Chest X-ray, AP view. Patient: 16 years old, sex M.
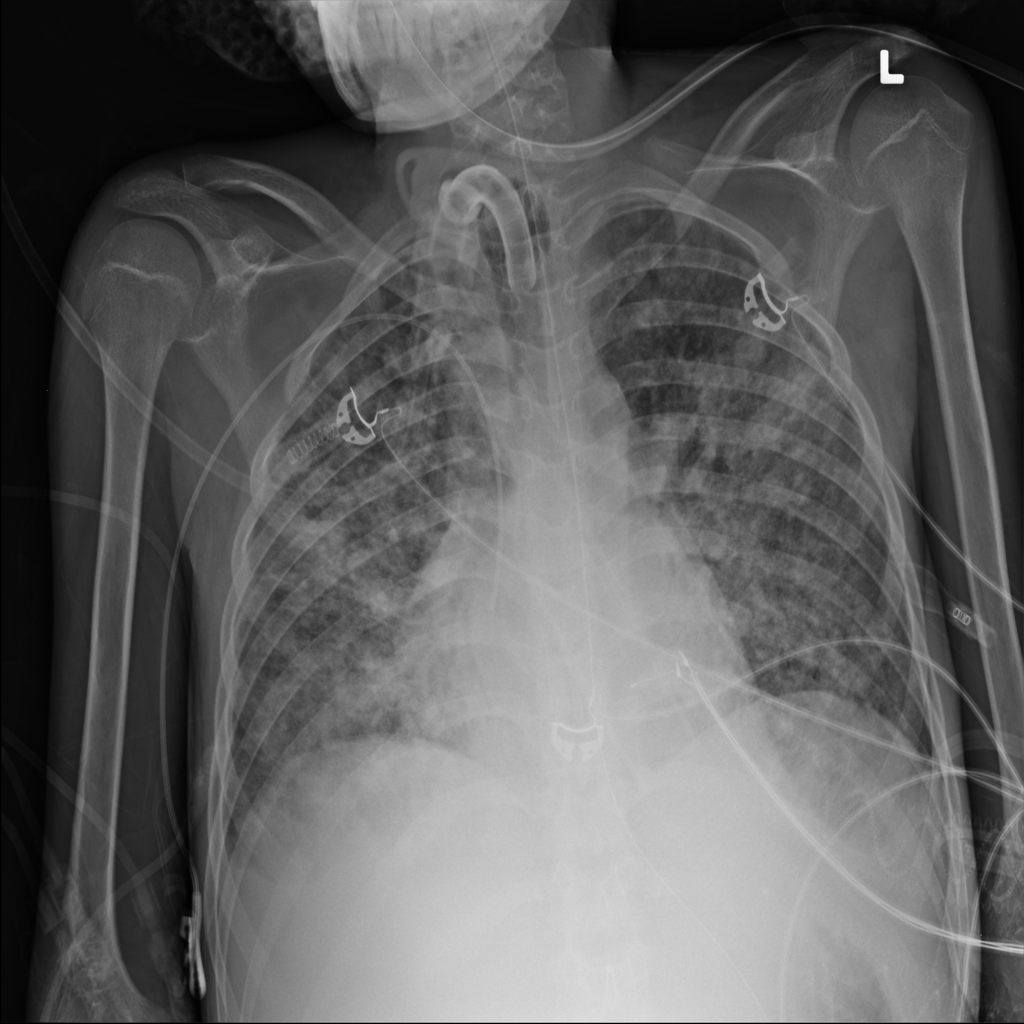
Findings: Infiltration